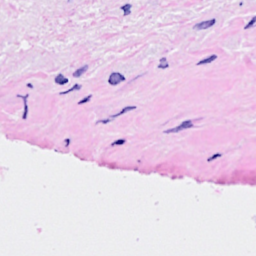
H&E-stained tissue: Breast